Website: bh-photo
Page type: cross-sells
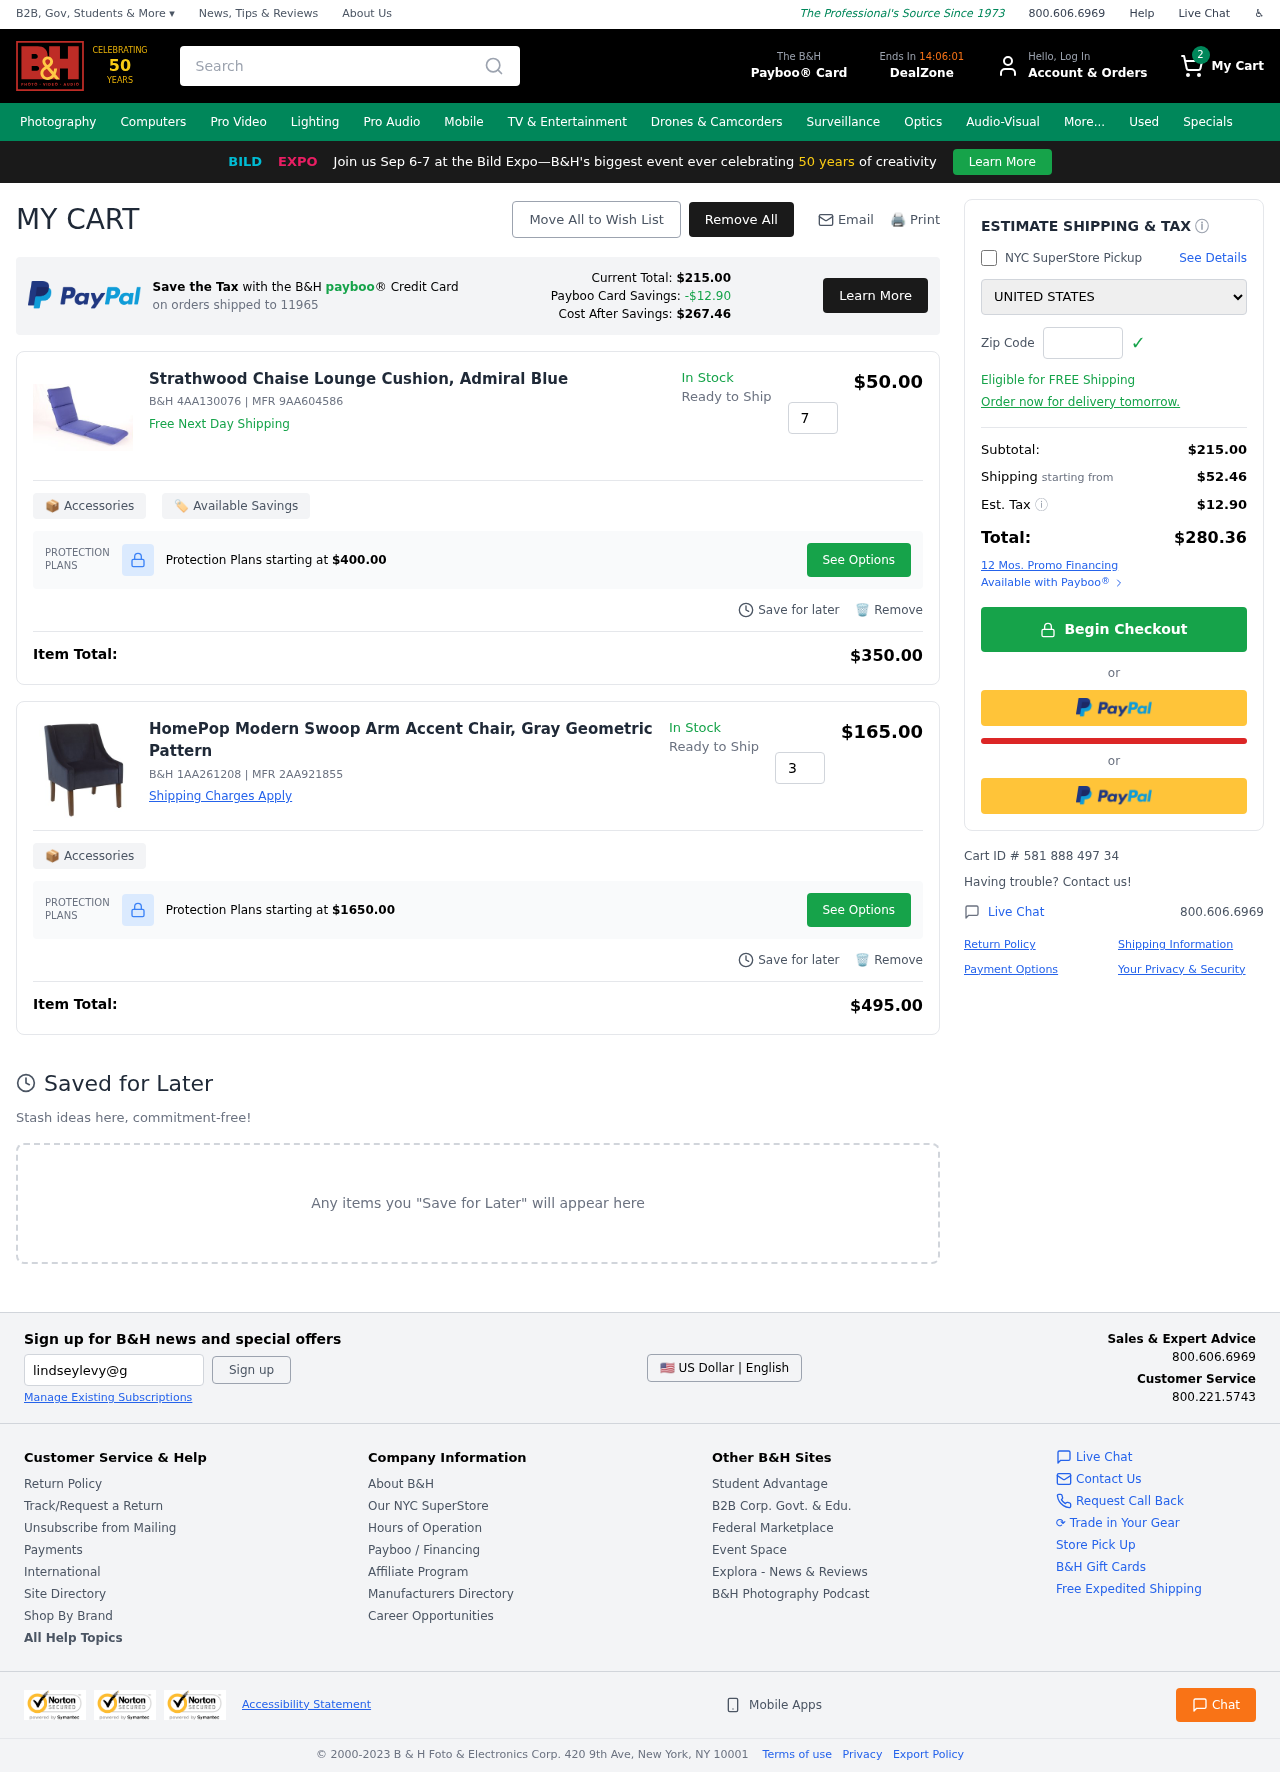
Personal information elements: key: PII_COUNTRY
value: United States
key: PII_POSTCODE
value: on orders shipped to 11965
Product elements: key: PRODUCT1_NAME
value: Strathwood Chaise Lounge Cushion, Admiral Blue
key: PRODUCT1_PRICE
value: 50
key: PRODUCT1_QUANTITY
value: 7
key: PRODUCT2_NAME
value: HomePop Modern Swoop Arm Accent Chair, Gray Geometric Pattern
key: PRODUCT2_PRICE
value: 165
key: PRODUCT2_QUANTITY
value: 3
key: PRODUCT1_SKU
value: B&H 4AA130076
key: PRODUCT1_MFR
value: MFR 9AA604586
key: PRODUCT1_PROTECTION_PRICE
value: $400.00
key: PRODUCT1_ITEM_TOTAL
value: $350.00
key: PRODUCT2_SKU
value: B&H 1AA261208
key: PRODUCT2_MFR
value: MFR 2AA921855
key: PRODUCT2_PROTECTION_PRICE
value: $1650.00
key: PRODUCT2_ITEM_TOTAL
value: $495.00
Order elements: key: ORDER_NUM_ITEMS
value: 2
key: PAYBOO_CURRENT_TOTAL
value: $215.00
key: ORDER_SUBTOTAL
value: $215.00
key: ORDER_SHIPPING_COST
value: $52.46
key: ORDER_TAX
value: $12.90
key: ORDER_TOTAL
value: $280.36
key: ORDER_ID
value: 581 888 497 34
Search elements: key: HEADER_SEARCH
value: Search
Other elements: key: PAYBOO_SAVINGS
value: -$12.90
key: PAYBOO_COST_AFTER_SAVINGS
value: $267.46